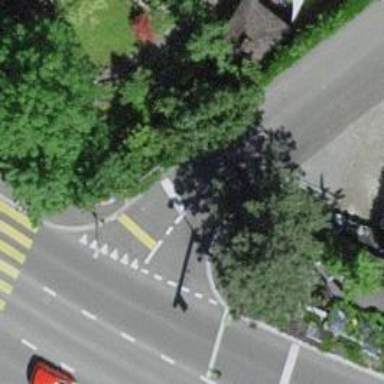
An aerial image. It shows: Road with traffic signals for signaling.